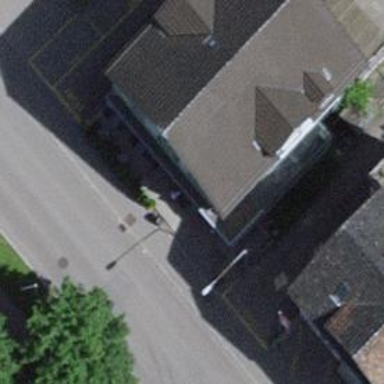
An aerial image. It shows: Restaurant.